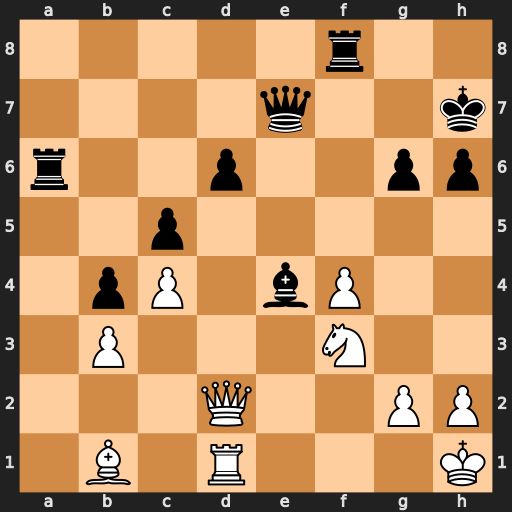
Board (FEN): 5r2/4q2k/r2p2pp/2p5/1pP1bP2/1P3N2/3Q2PP/1B1R3K
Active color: w
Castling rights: -
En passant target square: -
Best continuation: Re1 Ra1 Bxe4 Rxe1+ Qxe1